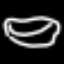
Label: mushroom